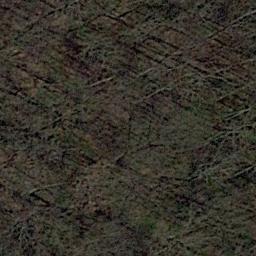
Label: forest